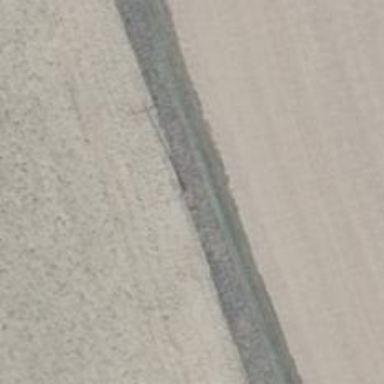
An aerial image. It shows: Power pole.